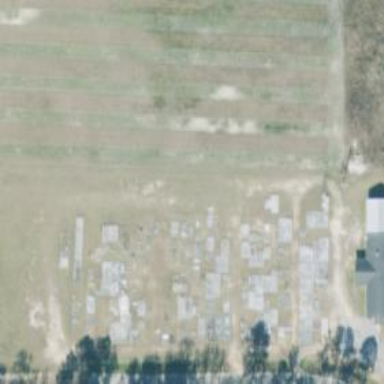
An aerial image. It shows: Grave yard.